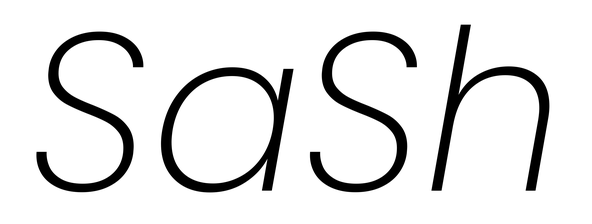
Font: Poppins-ExtraLightItalic